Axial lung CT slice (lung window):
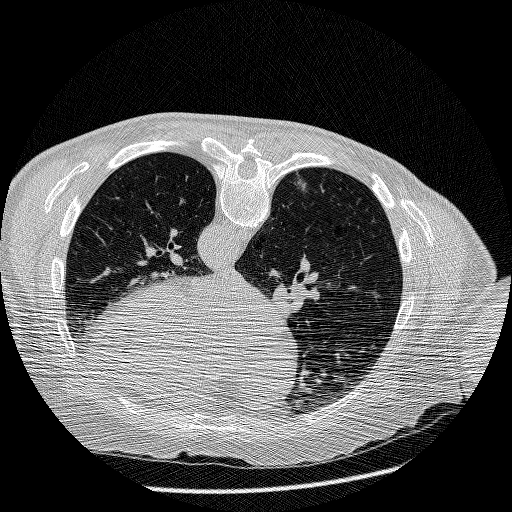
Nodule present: yes
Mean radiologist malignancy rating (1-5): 5